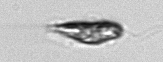
Label: Euglena